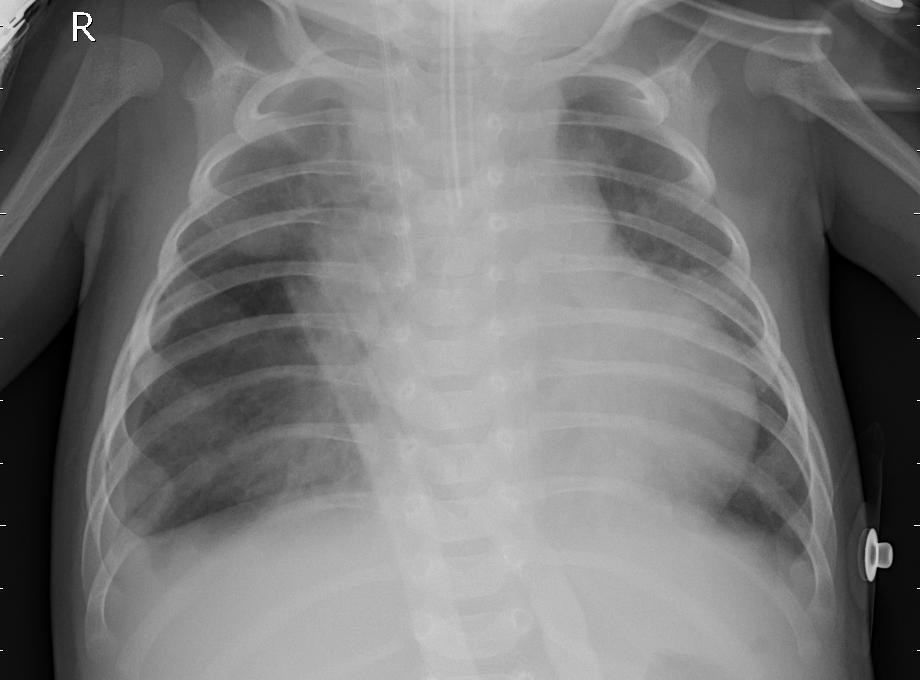
Diagnosis: PNEUMONIA